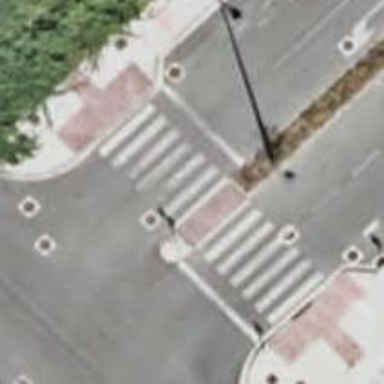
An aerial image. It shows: Uncontrolled road crossing.